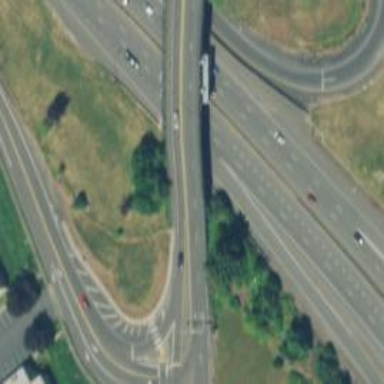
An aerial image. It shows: Motorway junction.